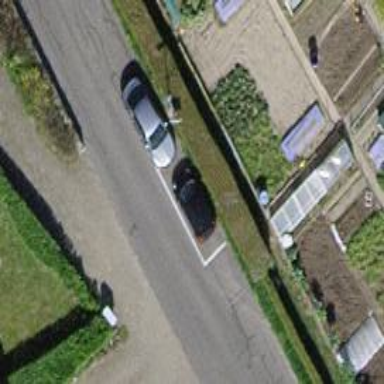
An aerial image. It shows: Parking lane designated for parking.